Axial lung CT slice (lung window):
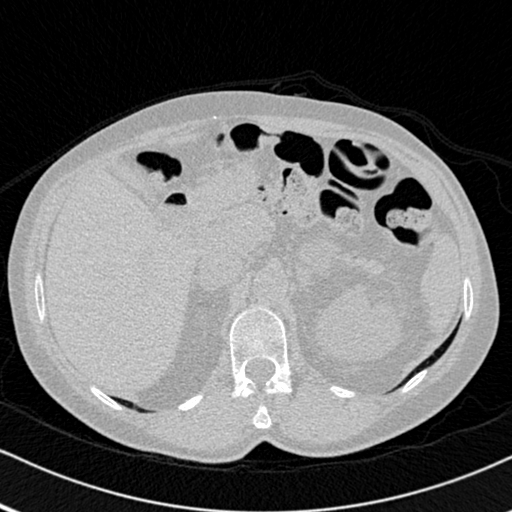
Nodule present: no